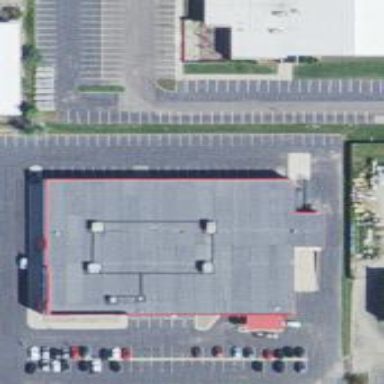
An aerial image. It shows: Retail building.